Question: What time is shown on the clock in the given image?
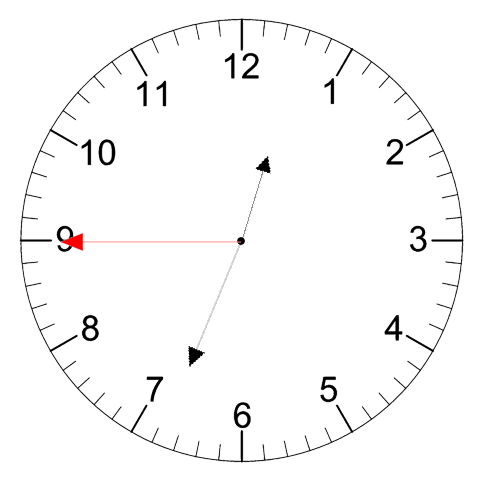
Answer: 12:33:45